Question: I have a website where a simple DIV will be hidden when it's width if overflow'ed.
The problem is on large layouts (1000px+) when there's enough width to show off the left & right side of the div - the content is hidden, yet I want it to show.
<URL>
div #timeline #life - the width is enough to show content, yet hidden in the large browser;

Thanks.
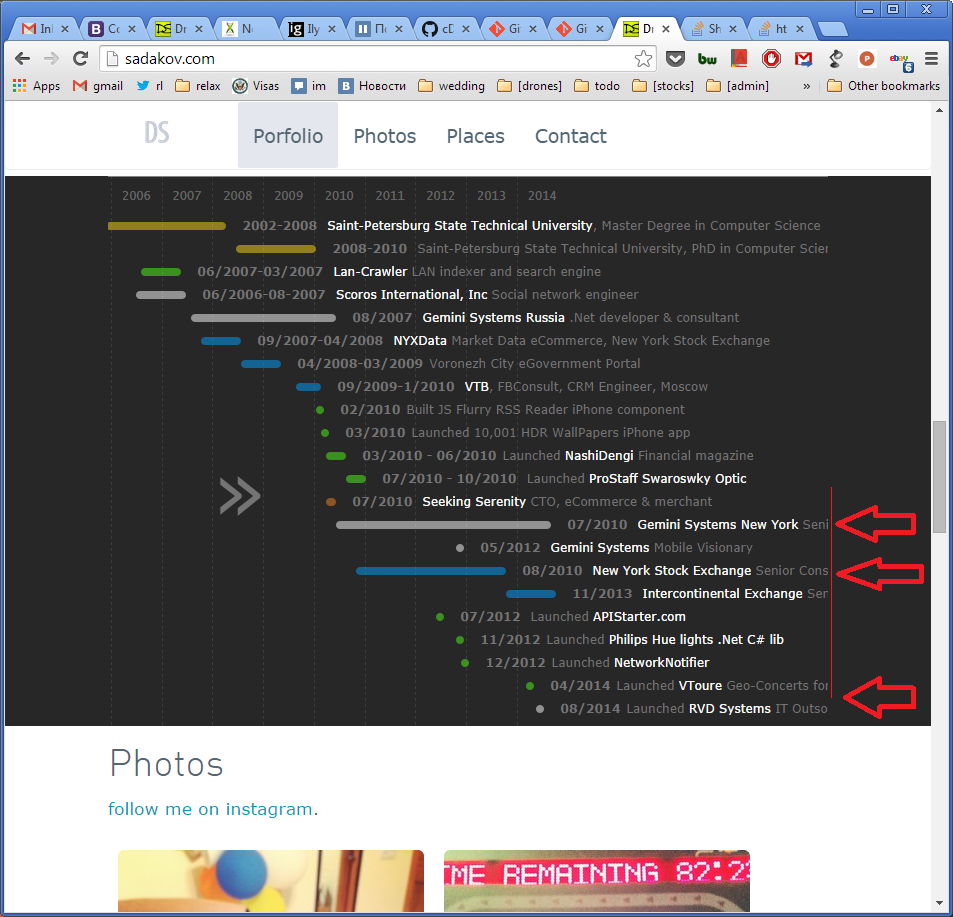
Answer: Check the section #timeline-section, you have a div .container. The bootstrap container class behaves like follow on medium screen :
'''
@media (min-width: 768px)
.container {
width: 750px;
}
.container {
padding-right: 15px;
padding-left: 15px;
margin-right: auto;
margin-left: auto;
}
'''
Override the bootstrap with :
'''
@media (min-width: 768px){
#timeline-section .container
{
width:100%;
}
}
'''